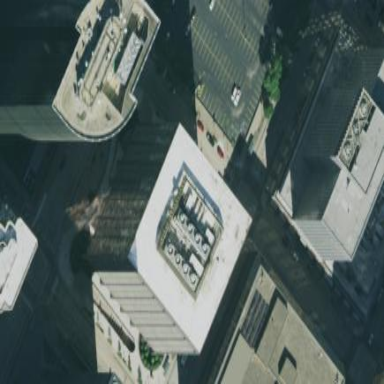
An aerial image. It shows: Office building.